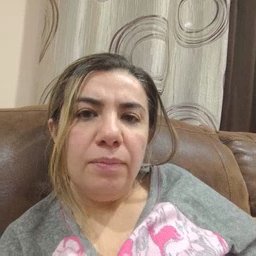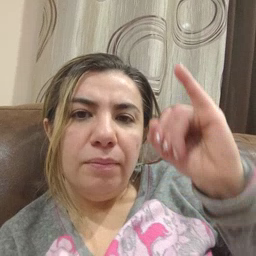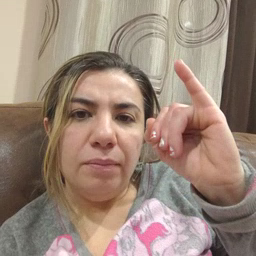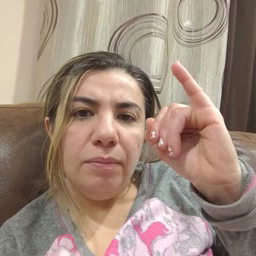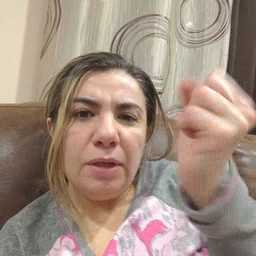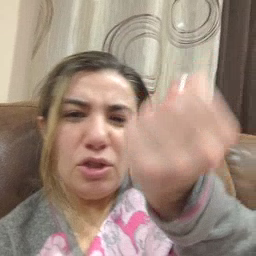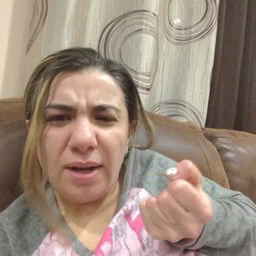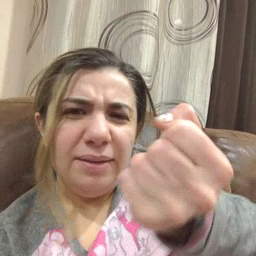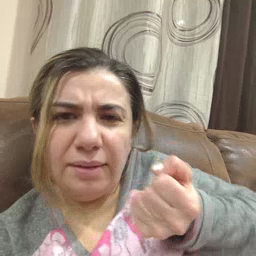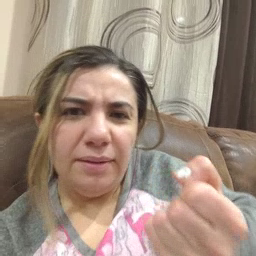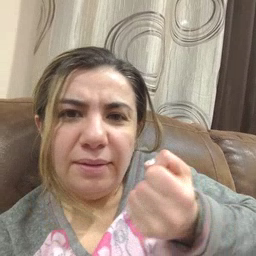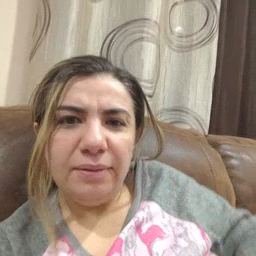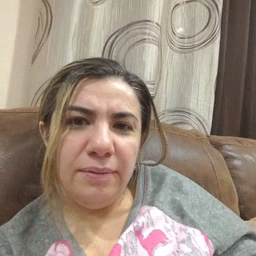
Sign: drawer